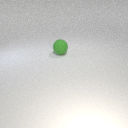
large green rubber sphere